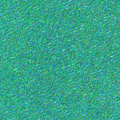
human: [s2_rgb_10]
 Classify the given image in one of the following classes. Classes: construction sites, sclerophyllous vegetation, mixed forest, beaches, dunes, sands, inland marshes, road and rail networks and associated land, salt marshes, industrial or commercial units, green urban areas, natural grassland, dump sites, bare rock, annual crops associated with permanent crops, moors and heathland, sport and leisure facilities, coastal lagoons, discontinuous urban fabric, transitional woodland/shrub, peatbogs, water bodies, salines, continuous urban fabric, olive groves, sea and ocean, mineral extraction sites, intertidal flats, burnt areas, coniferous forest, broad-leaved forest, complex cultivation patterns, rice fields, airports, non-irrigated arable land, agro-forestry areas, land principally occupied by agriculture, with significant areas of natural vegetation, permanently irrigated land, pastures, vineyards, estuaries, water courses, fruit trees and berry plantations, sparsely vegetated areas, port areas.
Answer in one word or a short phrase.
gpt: sea and ocean